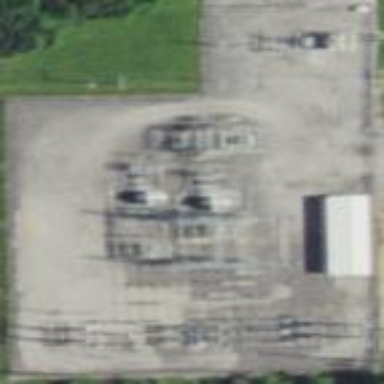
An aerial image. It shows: Power substation.